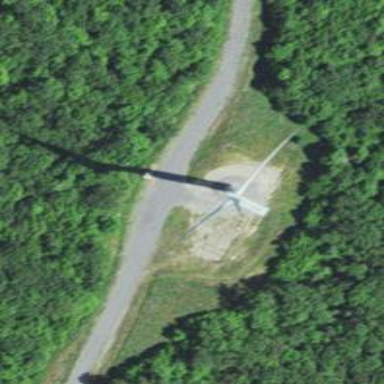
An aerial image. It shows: Wind generator using horizontal axis wind turbines.